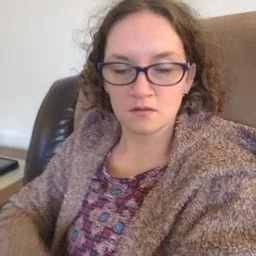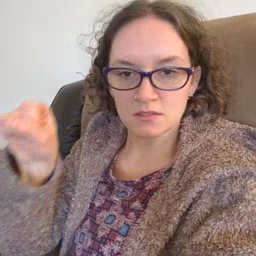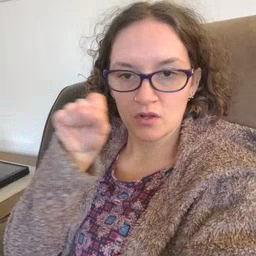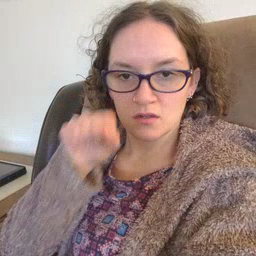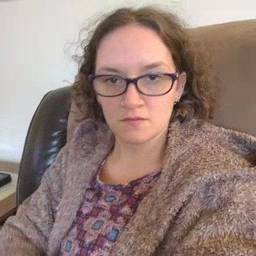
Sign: carrot